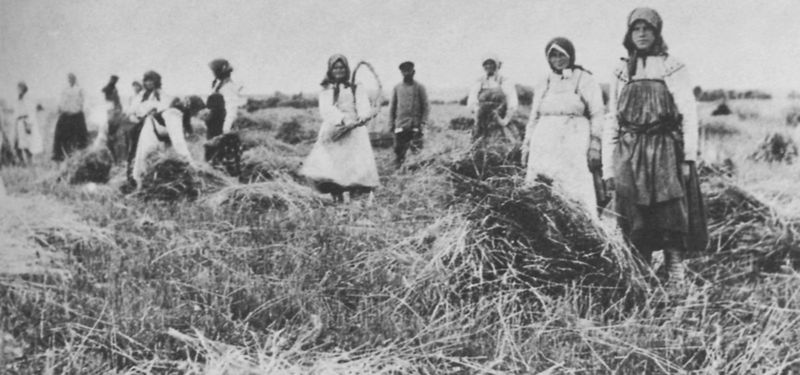
Titel: Dreschen
Künstler: Russischer Photograph
Schlagwörter: dunkel, himmel, mann, schatten, weiß, frauen, menschen, frau, grau, hell, kleid, kleider, männer, schwarz, stroh, mensch, feld, felder, horizont, land, bauern, schürze, bäuerin, bäuerinnen, ernte, feldarbeit, heu, korn, schürzen, kopftuch, bauer, foto, fotografie, photographie, haufen, schwarzweiss, soldat, photo, verschwommen, kopftücher, landwirtschaft, ähren, fotographie, ungenau, photografie, ernten, weizenfeld, schnitterinnen, erten, schnitterin, spreu, streu